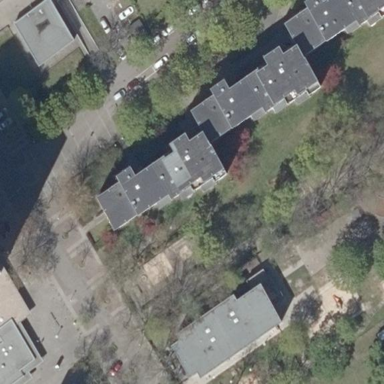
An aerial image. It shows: Building with apartments and flat roof.